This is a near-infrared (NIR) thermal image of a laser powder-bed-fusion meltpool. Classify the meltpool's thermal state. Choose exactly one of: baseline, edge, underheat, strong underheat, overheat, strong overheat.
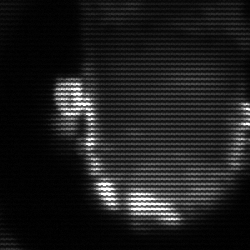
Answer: baseline